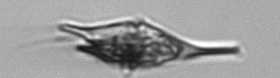
Label: Tripos_lineatus